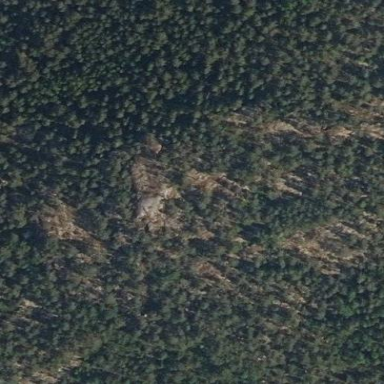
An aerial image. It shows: Landscape of bare rock.